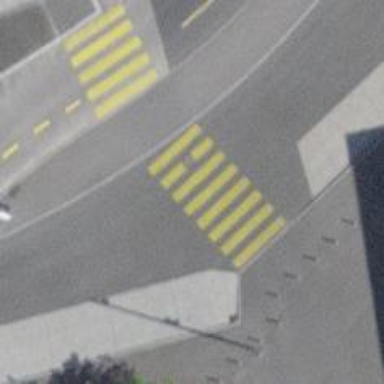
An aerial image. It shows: Kerb serving as barrier.